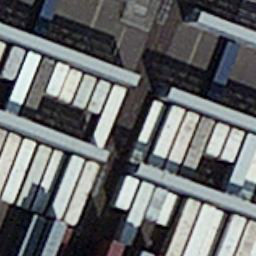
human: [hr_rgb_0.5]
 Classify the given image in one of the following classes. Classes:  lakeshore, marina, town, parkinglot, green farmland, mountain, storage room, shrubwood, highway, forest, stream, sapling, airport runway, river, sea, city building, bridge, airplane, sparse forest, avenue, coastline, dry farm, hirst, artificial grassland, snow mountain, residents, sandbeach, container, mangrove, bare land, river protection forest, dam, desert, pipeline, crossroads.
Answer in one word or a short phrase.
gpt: container